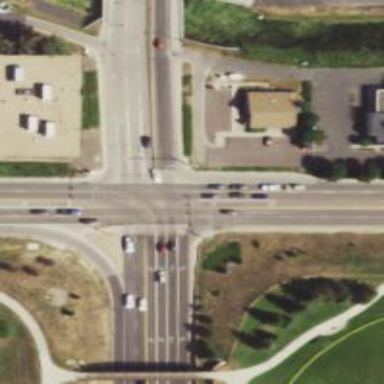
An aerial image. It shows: Footway crossing.